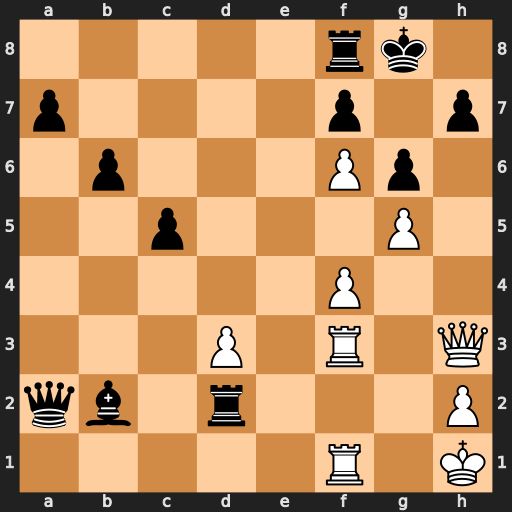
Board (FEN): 5rk1/p4p1p/1p3Pp1/2p3P1/5P2/3P1R1Q/qb1r3P/5R1K
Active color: w
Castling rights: -
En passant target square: -
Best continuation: Qh6 Bxf6 gxf6 Rxh2+ Qxh2